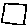
Label: square